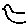
Label: bird